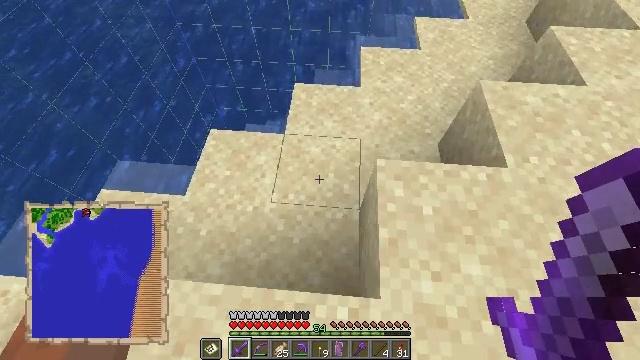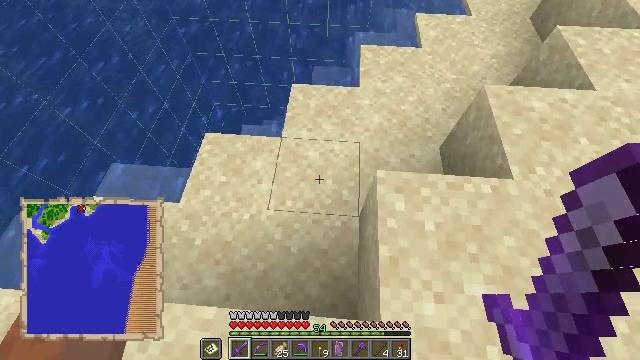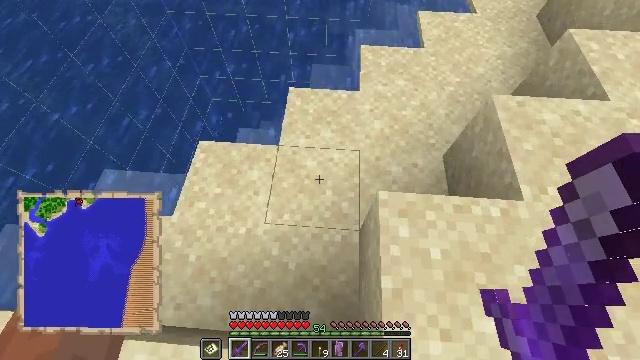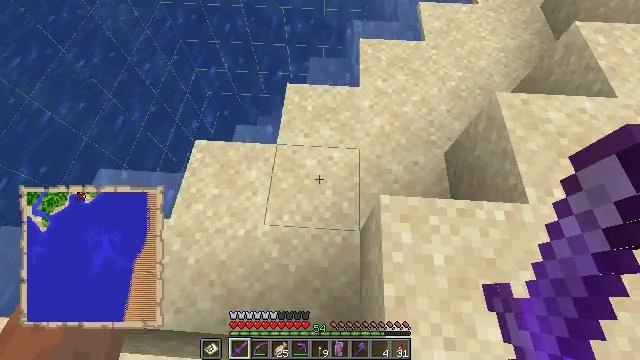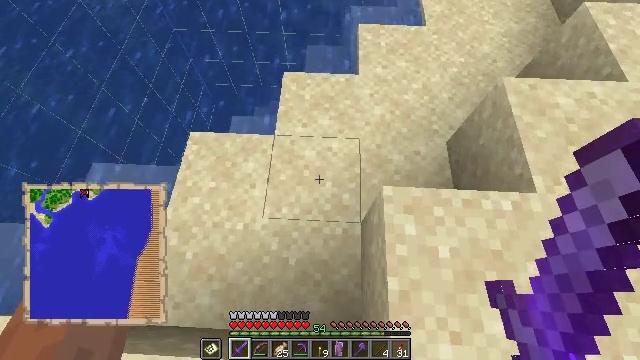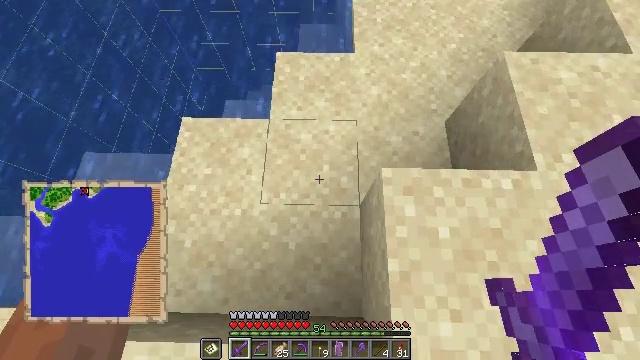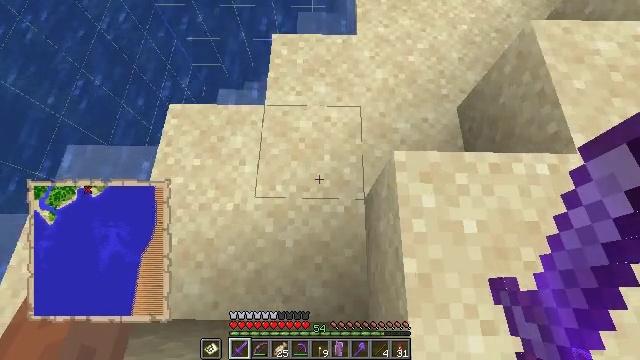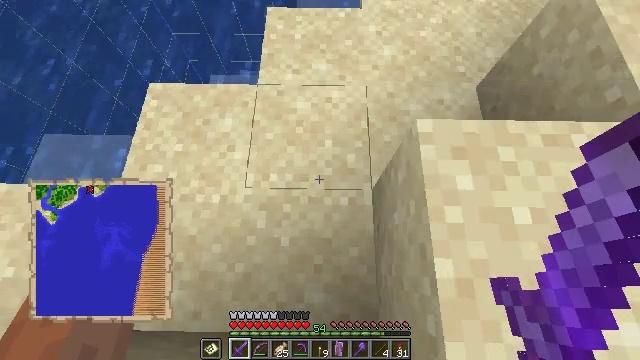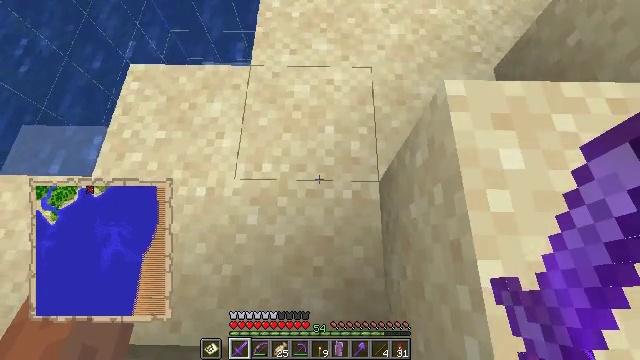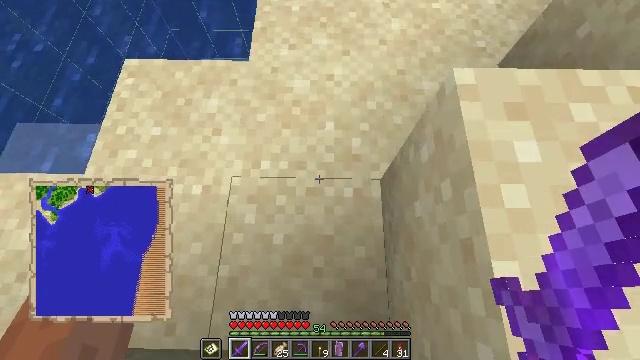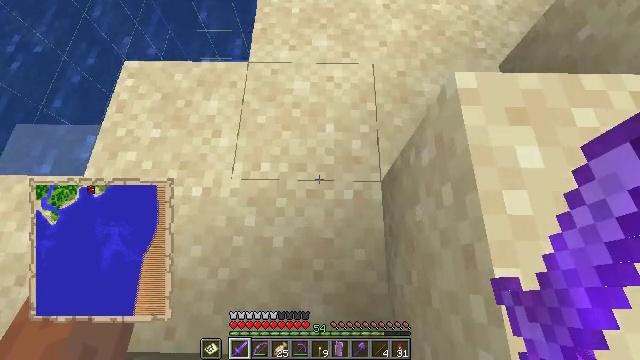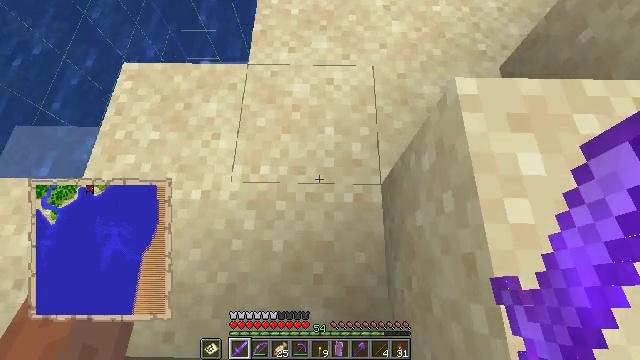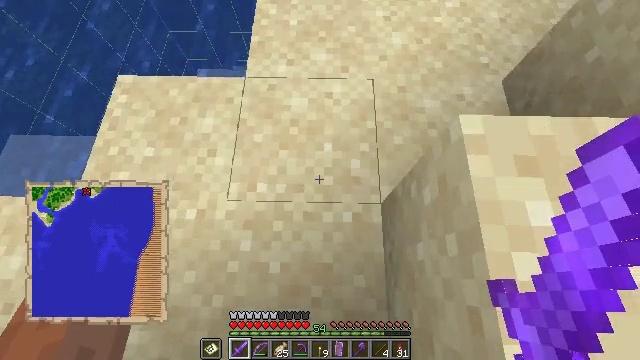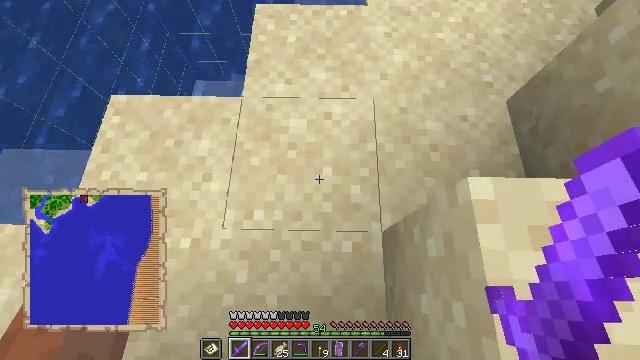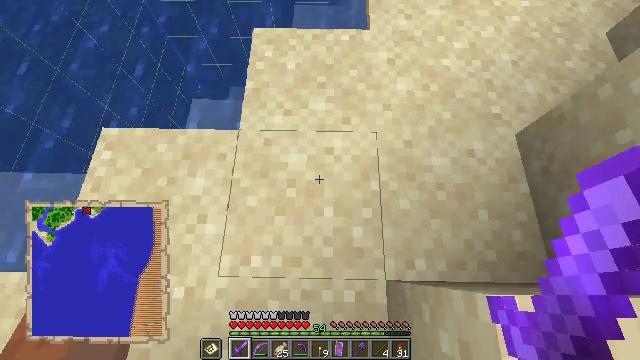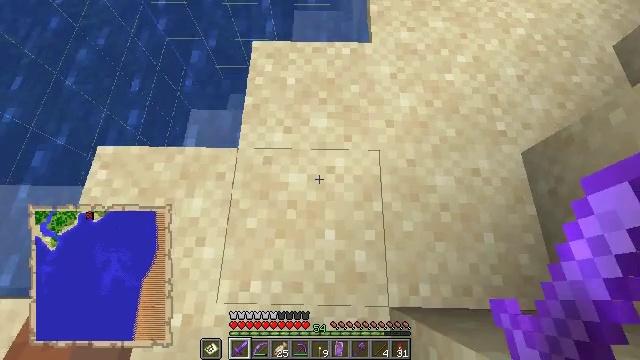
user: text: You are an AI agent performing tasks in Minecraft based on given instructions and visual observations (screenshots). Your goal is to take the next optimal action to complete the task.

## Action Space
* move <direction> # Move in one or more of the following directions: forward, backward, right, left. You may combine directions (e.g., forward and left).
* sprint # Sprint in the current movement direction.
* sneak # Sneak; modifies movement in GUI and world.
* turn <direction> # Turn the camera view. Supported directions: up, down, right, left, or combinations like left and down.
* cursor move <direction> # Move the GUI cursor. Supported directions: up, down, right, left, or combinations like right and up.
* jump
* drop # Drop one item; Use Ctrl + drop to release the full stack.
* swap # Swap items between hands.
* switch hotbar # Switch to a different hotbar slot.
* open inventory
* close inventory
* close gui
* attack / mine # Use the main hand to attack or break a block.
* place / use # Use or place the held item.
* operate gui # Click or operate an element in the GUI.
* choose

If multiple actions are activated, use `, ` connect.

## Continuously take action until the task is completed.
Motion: motion action
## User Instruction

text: Dig up some sand.
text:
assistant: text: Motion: move forward, turn down
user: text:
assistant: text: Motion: turn down
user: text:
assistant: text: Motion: turn down
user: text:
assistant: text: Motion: turn down
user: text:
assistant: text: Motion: turn right and down
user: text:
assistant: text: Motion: no_op
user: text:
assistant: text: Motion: no_op
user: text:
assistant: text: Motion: no_op
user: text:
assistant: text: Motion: no_op
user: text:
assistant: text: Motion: no_op
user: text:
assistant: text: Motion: move forward
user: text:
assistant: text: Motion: move forward
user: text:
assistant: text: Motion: move forward
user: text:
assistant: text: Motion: move forward
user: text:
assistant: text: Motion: move forward
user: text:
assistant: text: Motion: no_op
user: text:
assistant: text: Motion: no_op
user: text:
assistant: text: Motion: no_op
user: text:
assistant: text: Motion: no_op
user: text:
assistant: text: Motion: no_op
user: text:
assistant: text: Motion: no_op
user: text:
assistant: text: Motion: no_op
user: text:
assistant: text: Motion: no_op
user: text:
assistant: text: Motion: no_op
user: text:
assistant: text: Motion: no_op
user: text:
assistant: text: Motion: no_op
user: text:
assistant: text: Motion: no_op
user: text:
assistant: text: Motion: no_op
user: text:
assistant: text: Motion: no_op
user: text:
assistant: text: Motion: no_op